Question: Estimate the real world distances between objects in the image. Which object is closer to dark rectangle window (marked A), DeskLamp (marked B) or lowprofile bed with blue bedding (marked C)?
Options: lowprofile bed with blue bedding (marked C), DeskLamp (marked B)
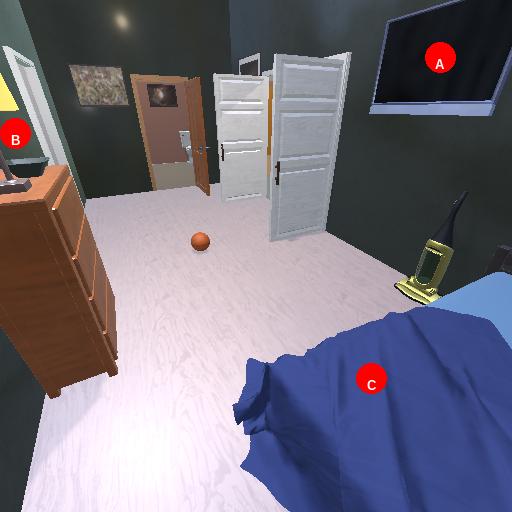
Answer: lowprofile bed with blue bedding (marked C)